Question: How can I back to the iPhone application after login the twitter?(See the image)
Is it possible to redirect from the settings page?
Please help me. Thanks in advance.

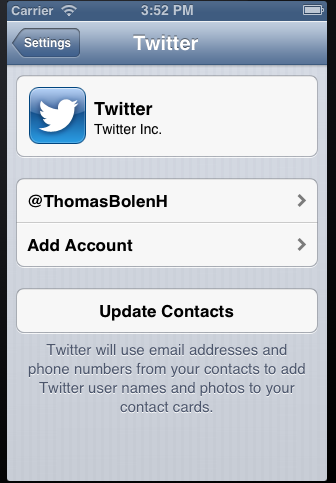
Answer: You can't redirect from the Settings app, but if you want to redirect between other apps, you can use UrlShemes. <URL>